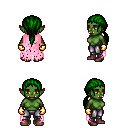
a pixel art fantasy rpg character, female body template, orc, green skin, pink tattered cape, metal pants, green ponytail hairstyle, gold gloves, maroon shoes, four views (front, back, left, right), 2x2 character sprite sheet, small pixel art, hard edges, no anti-aliasing